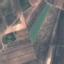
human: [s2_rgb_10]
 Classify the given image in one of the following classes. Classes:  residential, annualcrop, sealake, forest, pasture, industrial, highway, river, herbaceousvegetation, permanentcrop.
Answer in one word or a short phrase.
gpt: PermanentCrop